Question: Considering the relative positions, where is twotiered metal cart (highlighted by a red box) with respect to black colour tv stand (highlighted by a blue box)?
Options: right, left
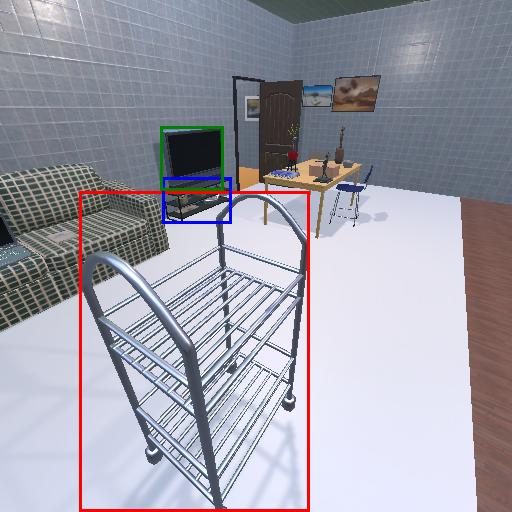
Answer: right